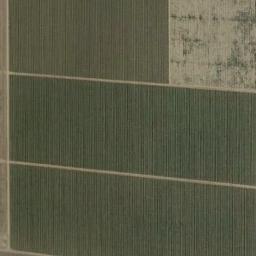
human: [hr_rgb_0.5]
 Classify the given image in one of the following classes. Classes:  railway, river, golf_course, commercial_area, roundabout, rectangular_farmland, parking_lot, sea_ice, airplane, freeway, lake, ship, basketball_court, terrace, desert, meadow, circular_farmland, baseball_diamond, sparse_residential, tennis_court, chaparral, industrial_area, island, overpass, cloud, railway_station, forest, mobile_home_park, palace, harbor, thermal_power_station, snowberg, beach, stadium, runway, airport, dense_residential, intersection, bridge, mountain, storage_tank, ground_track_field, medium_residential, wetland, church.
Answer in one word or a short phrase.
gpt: rectangular_farmland